Question: I am trying to edit the existing subscription list of the SSRS Reports.
However, I am getting below error when I click on Edit...
Can anyone has an idea\solution about this error ?
Thank You in Advance !!!

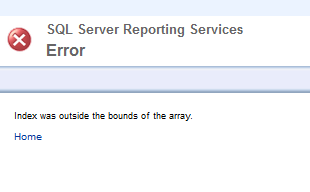
Answer: I found the solution for this error.
This error generated due to default parameters was not set for the report.
To create a subscription for the ssrs report, the default parameters must be set.
This can be set using report-manage-parameters...